Brain MRI, t1w sequence, axial 2D slice.
Patient: age 46, sex F, weight 95 kg, height 1.95 m
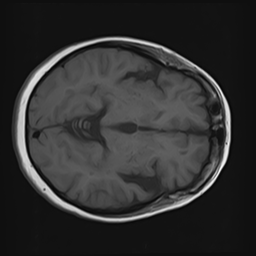